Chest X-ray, PA view. Patient: 78 years old, sex M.
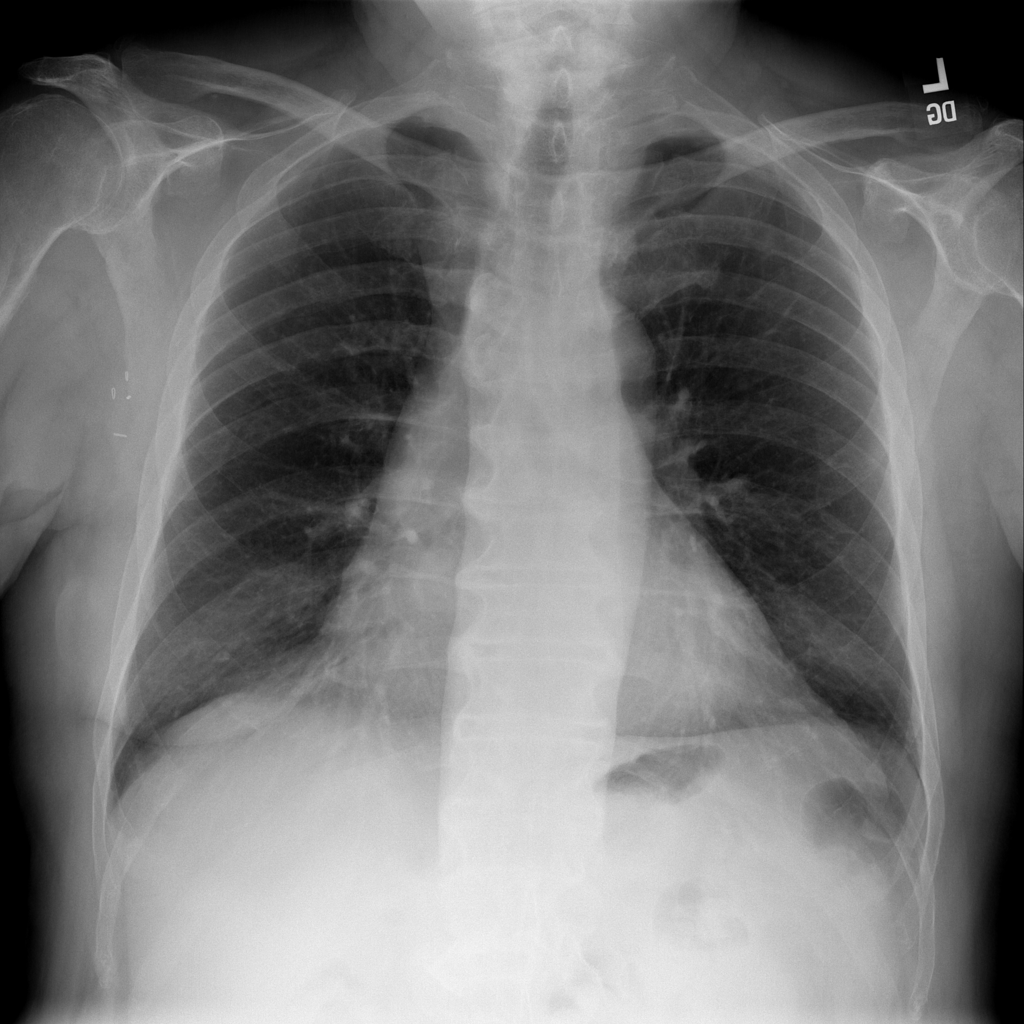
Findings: Cardiomegaly